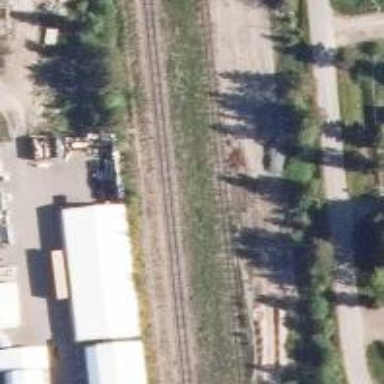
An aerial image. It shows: Junction on the railway.